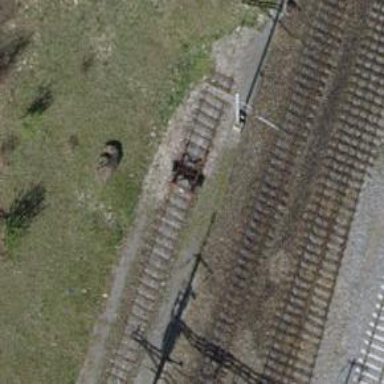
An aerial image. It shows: Railway buffer stop.